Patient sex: M
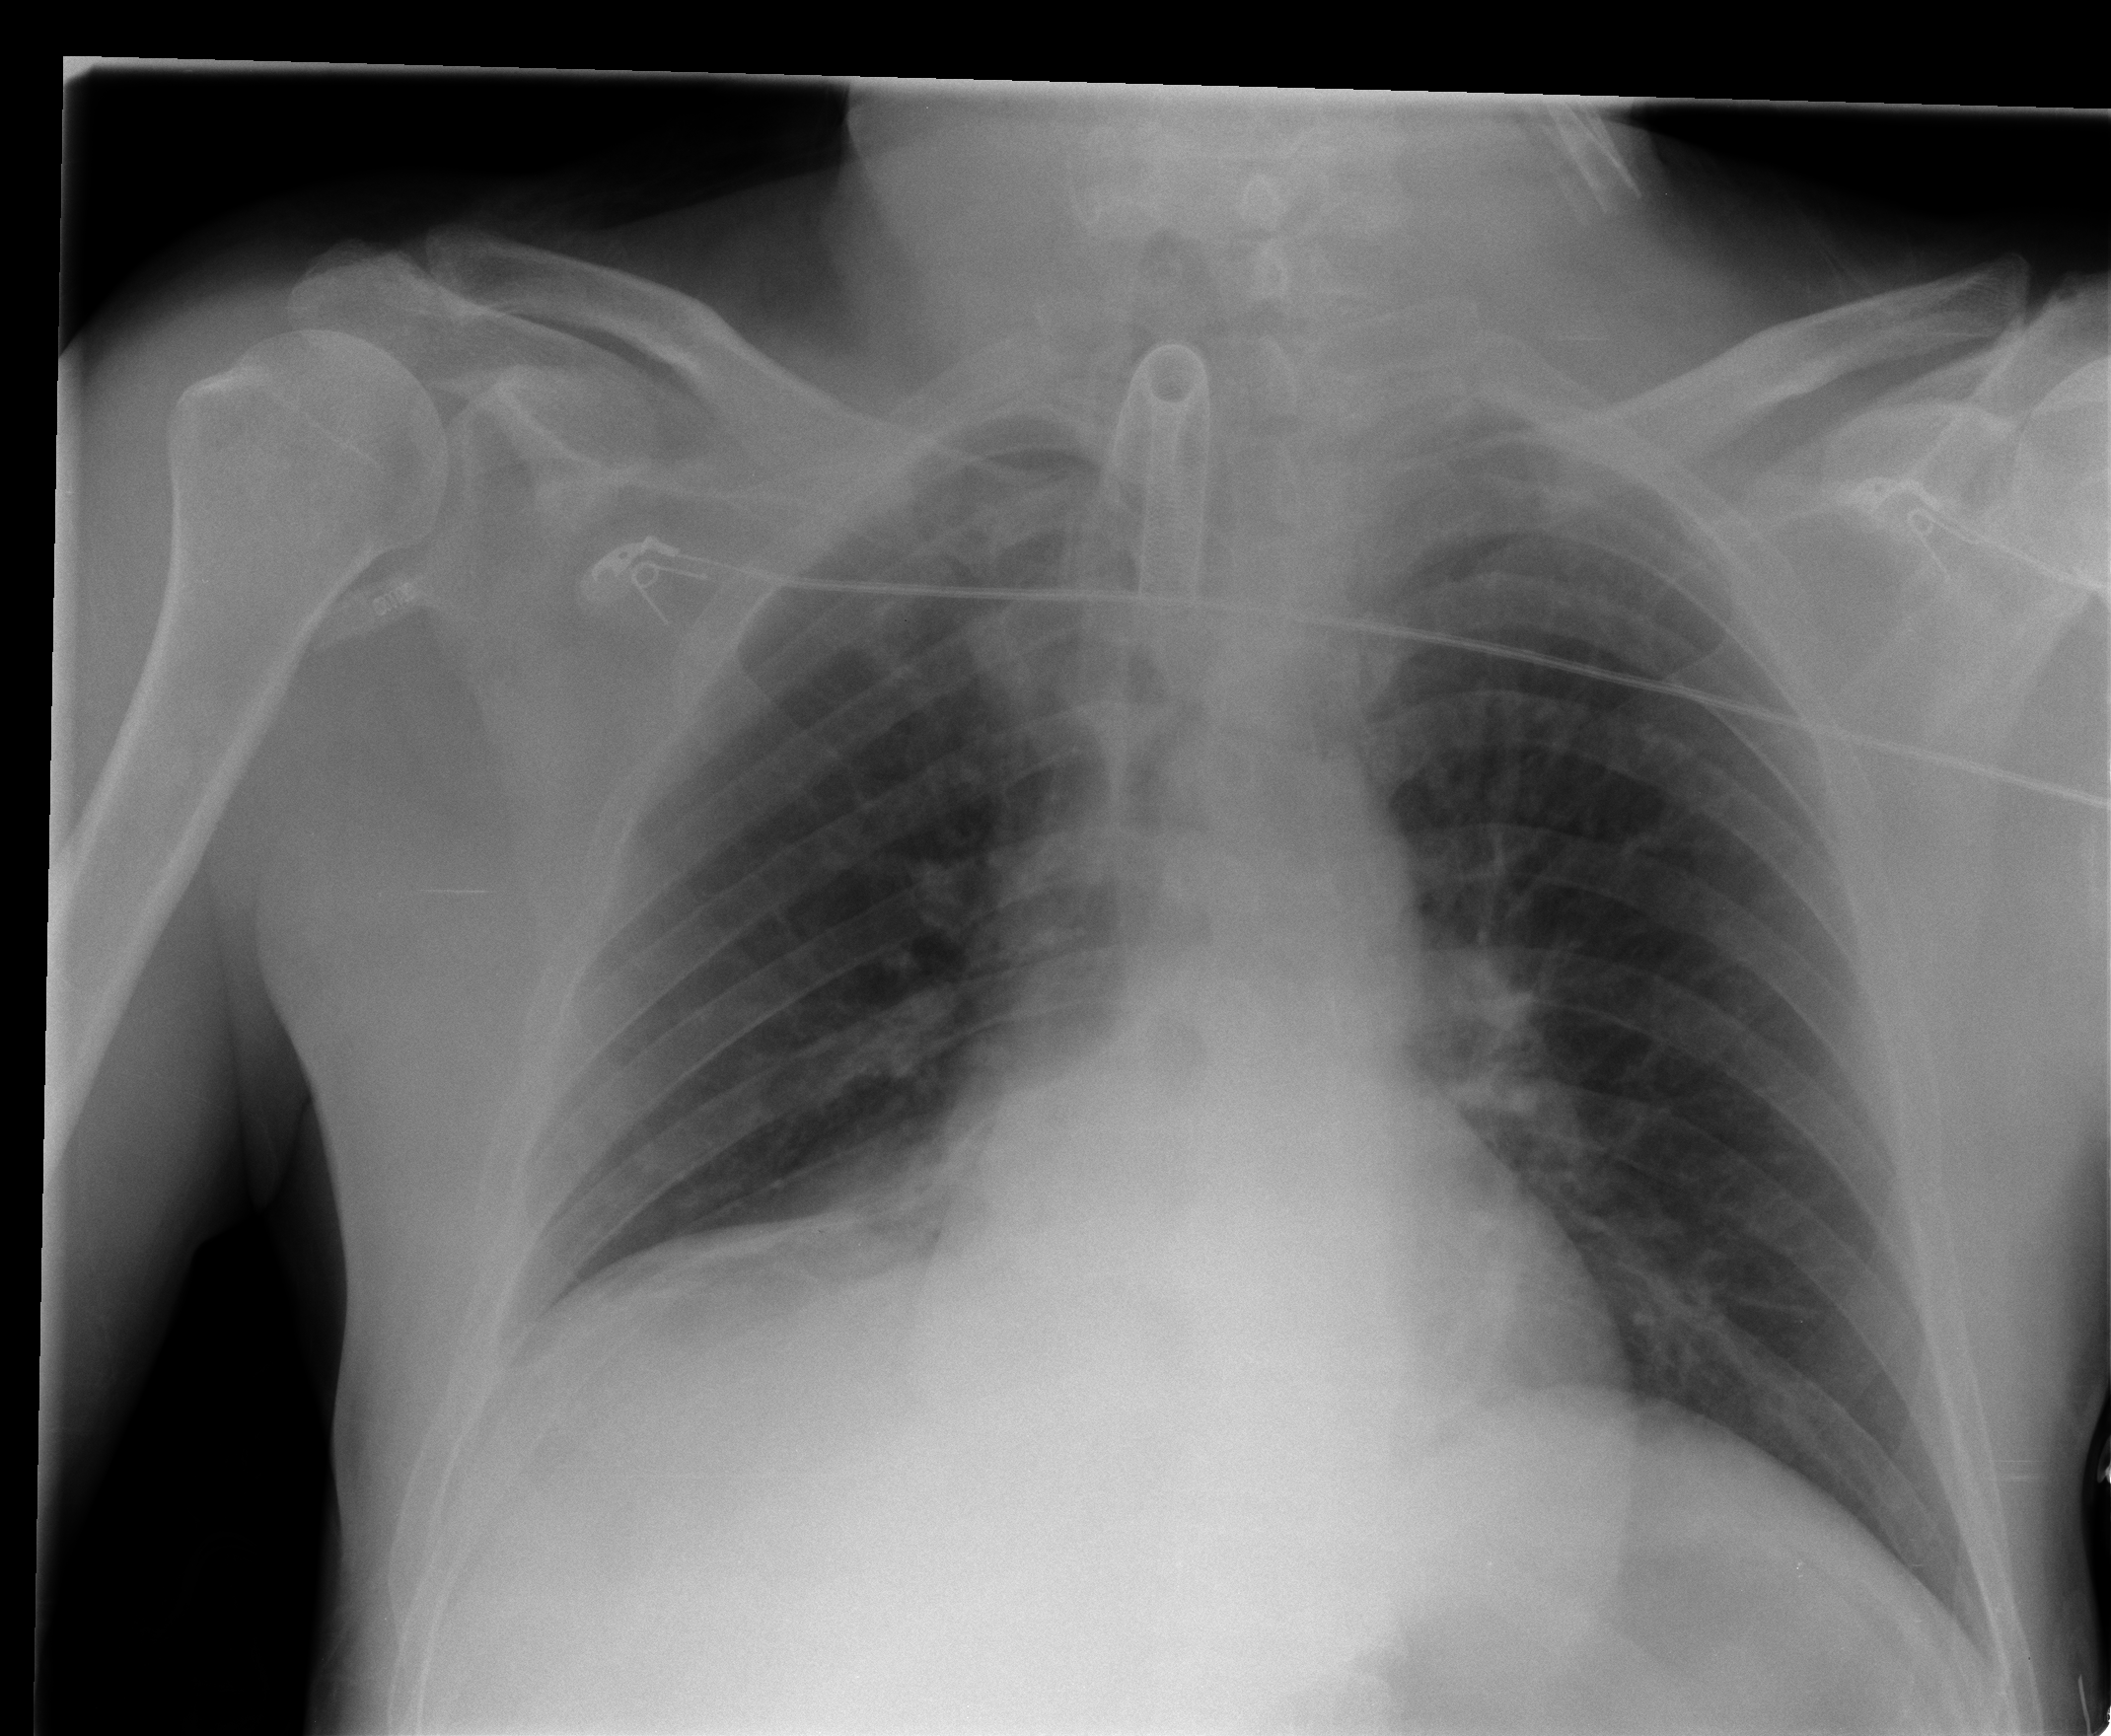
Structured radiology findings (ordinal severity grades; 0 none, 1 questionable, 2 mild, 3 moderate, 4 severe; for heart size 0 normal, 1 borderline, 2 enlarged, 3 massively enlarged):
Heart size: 1
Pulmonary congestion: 0
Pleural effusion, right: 1
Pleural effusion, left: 0
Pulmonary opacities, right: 0
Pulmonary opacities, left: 0
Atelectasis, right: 2
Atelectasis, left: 0